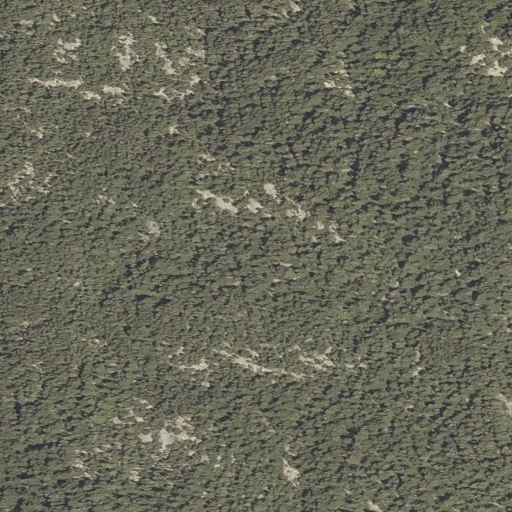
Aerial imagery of mountain in Maine named Winche Mountain containing only evergreen forest